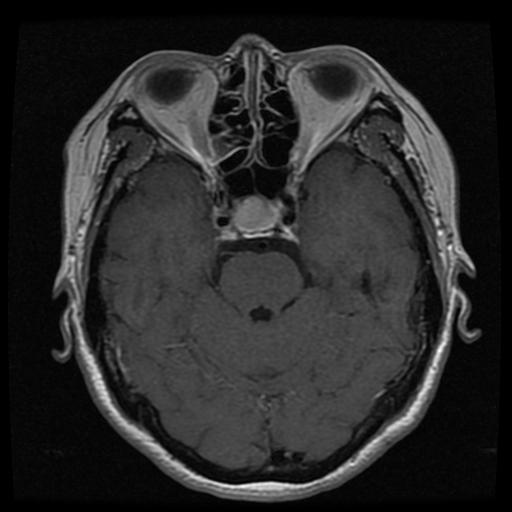
Label: pituitary